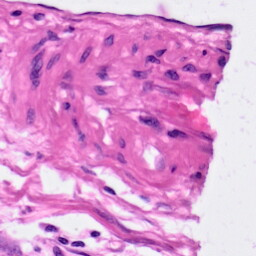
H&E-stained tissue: Pancreatic